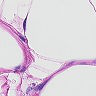
Metastatic tissue present: no